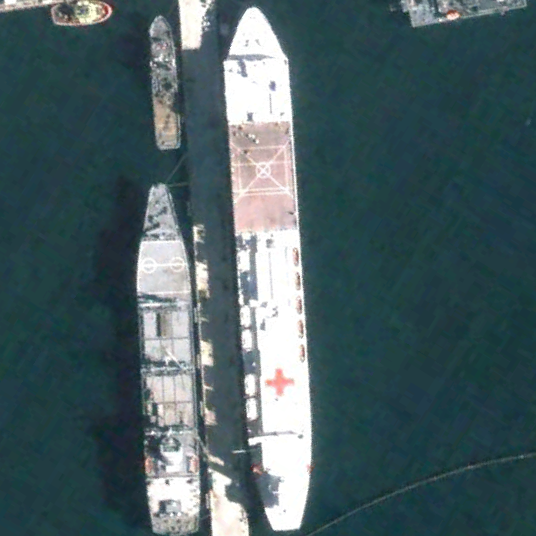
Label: Medical_ship